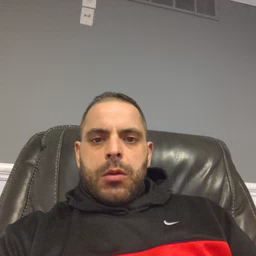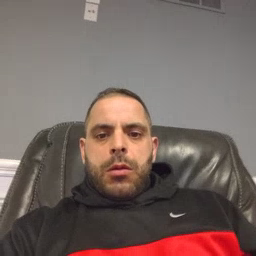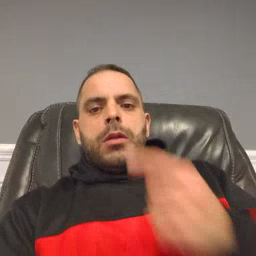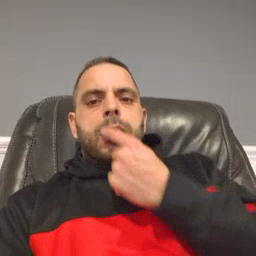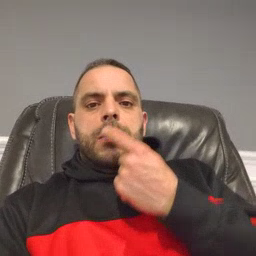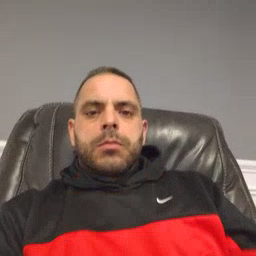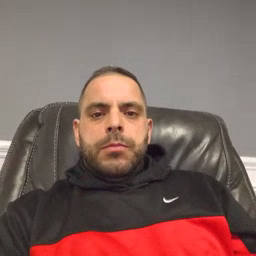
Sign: lips